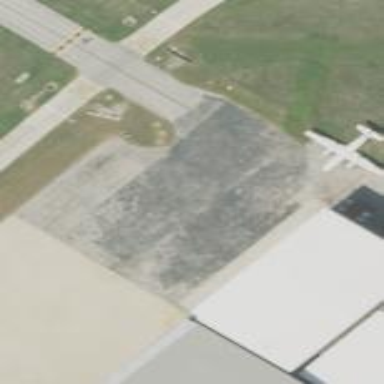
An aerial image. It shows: Hangar building at airport.